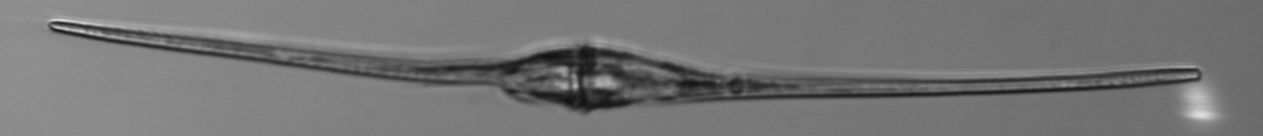
Label: Tripos_fusus